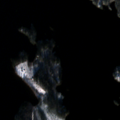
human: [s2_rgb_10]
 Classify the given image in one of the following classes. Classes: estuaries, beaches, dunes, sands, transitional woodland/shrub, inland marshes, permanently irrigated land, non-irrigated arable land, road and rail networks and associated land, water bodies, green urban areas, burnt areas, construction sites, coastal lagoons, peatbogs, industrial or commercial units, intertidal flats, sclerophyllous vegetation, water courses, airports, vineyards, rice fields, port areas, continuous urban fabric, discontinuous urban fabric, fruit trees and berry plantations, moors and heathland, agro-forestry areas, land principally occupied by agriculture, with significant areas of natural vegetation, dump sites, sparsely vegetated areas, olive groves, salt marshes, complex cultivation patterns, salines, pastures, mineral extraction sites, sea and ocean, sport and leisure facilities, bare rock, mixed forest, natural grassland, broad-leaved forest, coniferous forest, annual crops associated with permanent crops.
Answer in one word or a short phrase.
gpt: mixed forest, water bodies